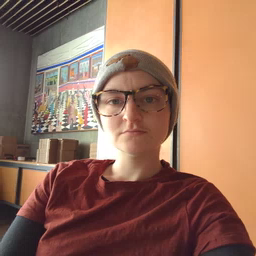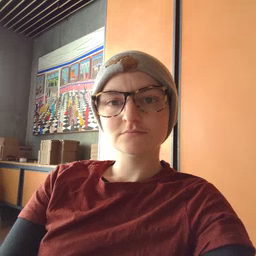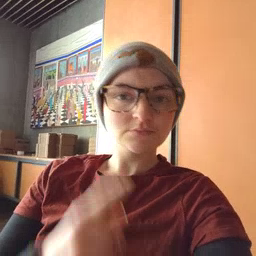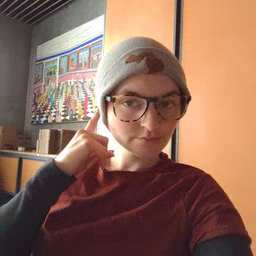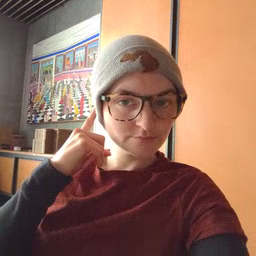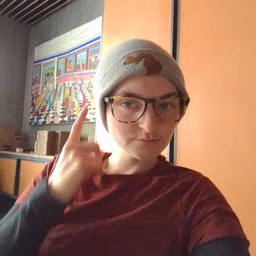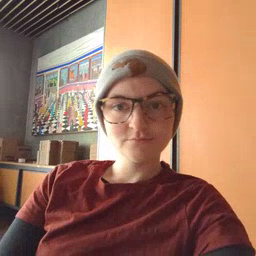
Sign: ear